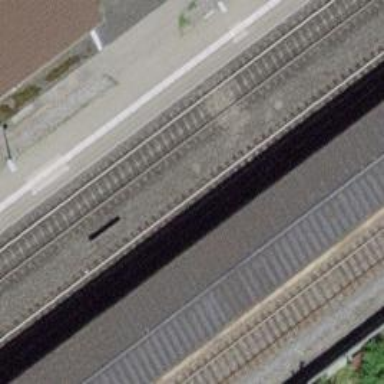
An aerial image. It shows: Single-track electrified railway with contact line.